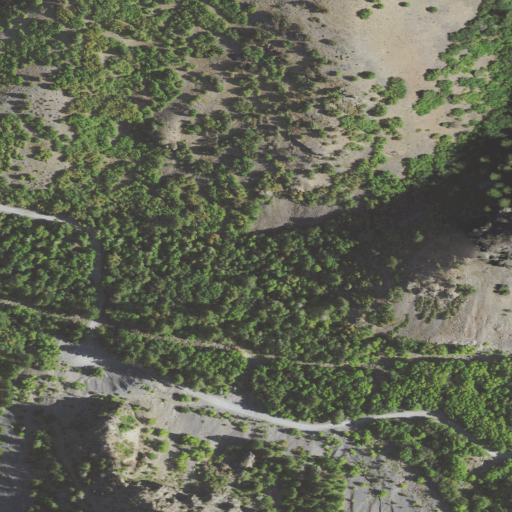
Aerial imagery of valley in Utah named Welches Hollow containing shrub, deciduous forest, evergreen forest, open development, low intensity development, and medium intensity development